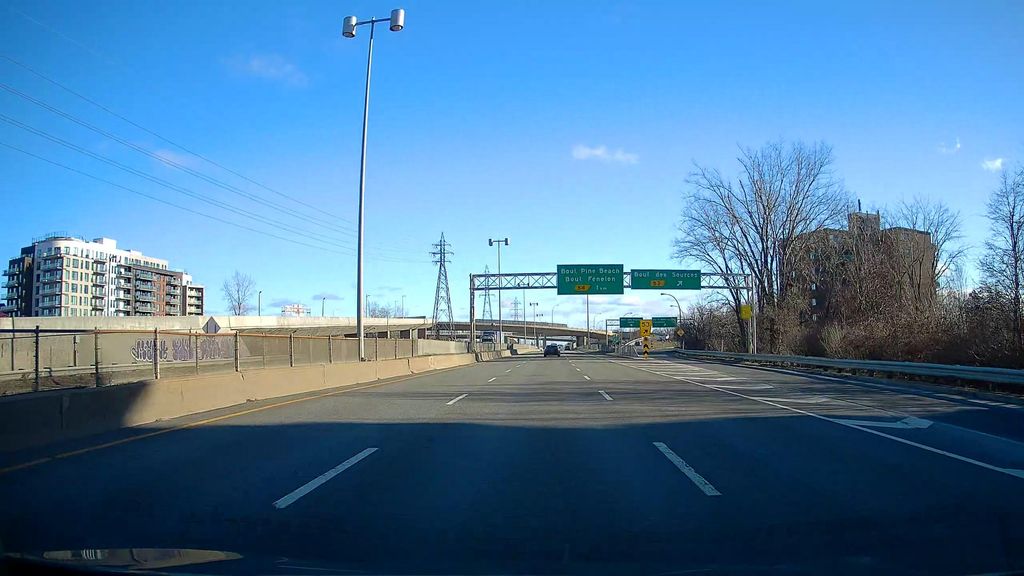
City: montreal